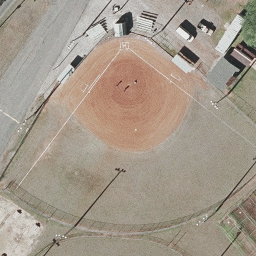
Label: baseball diamond